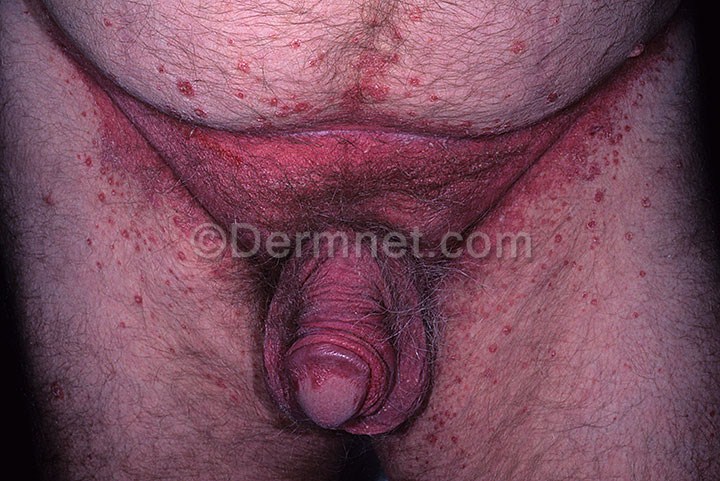
Disease: Tinea Ringworm Candidiasis and other Fungal Infections